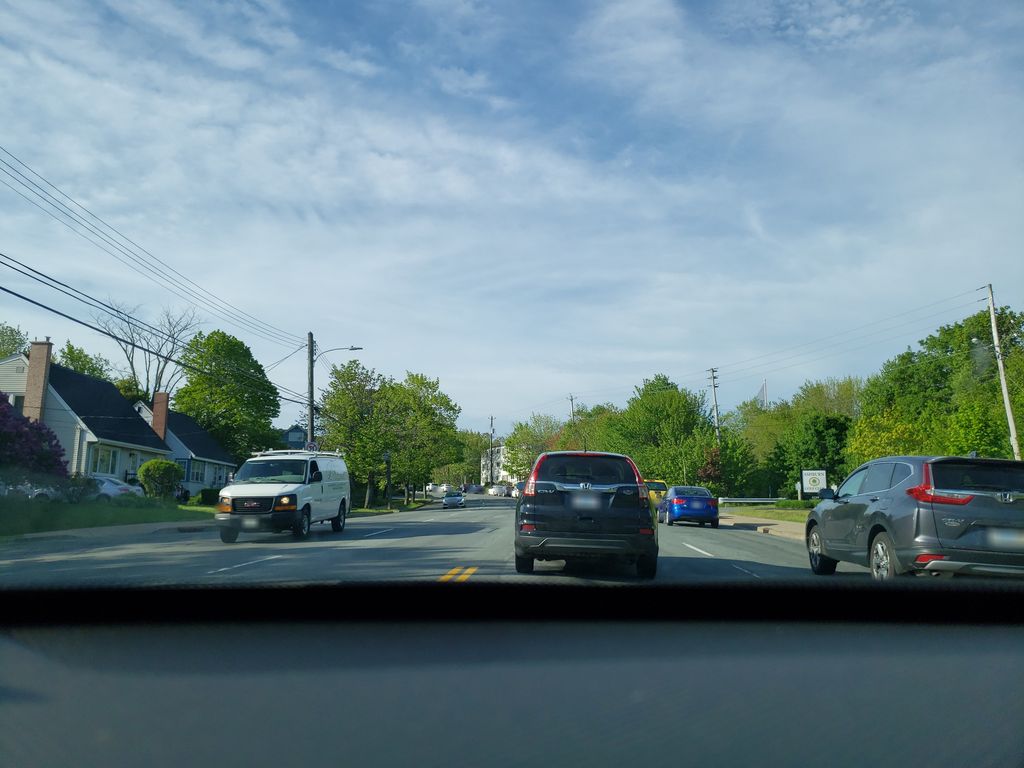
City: halifax